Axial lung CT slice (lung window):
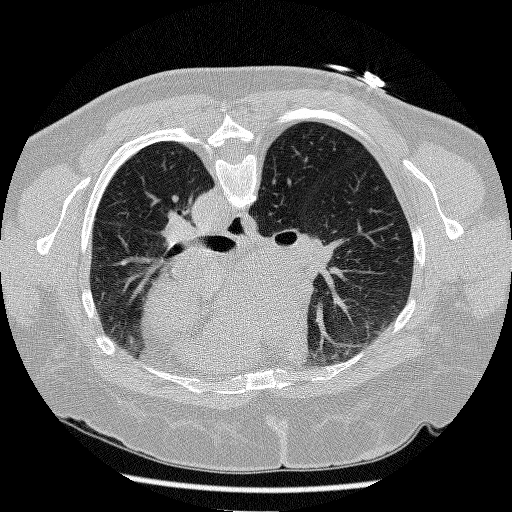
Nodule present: no